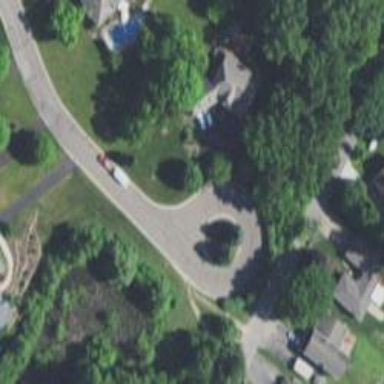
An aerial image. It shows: Turning loop on the road.